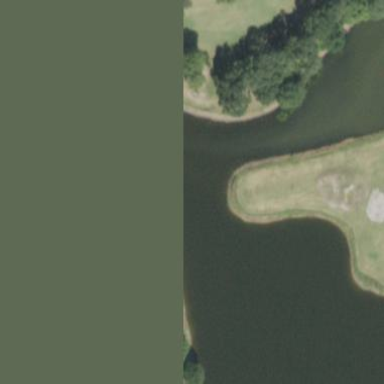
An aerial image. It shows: Pond with natural water.